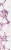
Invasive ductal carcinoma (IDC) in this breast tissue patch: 0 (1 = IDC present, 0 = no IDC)